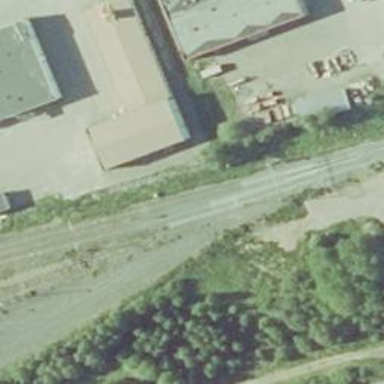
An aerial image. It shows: Wedge used for railway derailment.